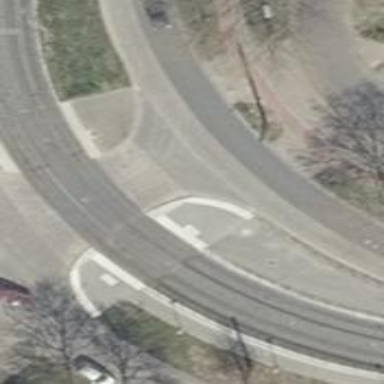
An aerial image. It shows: Footway located on traffic island.